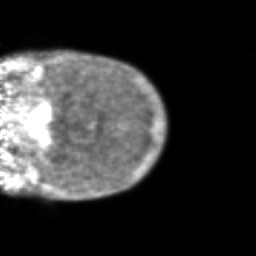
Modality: PET
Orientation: coronal
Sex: female
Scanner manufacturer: ge